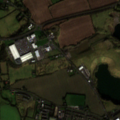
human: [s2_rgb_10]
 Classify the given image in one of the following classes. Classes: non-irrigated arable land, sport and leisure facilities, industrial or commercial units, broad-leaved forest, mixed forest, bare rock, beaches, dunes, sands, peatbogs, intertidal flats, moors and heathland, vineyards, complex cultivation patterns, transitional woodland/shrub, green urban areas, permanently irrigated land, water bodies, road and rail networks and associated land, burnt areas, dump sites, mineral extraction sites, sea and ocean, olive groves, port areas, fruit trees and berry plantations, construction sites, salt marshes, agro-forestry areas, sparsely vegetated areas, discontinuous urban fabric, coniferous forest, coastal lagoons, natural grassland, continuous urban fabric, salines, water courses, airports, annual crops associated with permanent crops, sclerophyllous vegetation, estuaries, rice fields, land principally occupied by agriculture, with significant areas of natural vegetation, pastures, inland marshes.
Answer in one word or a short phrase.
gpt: discontinuous urban fabric, dump sites, non-irrigated arable land, pastures